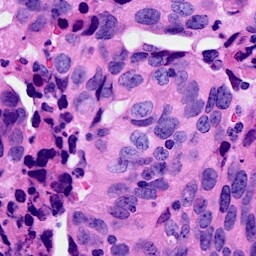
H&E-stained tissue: Breast